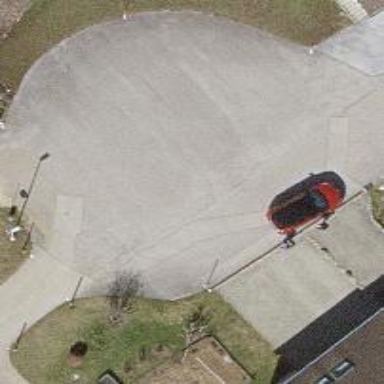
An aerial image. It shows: Turning circle on the road.